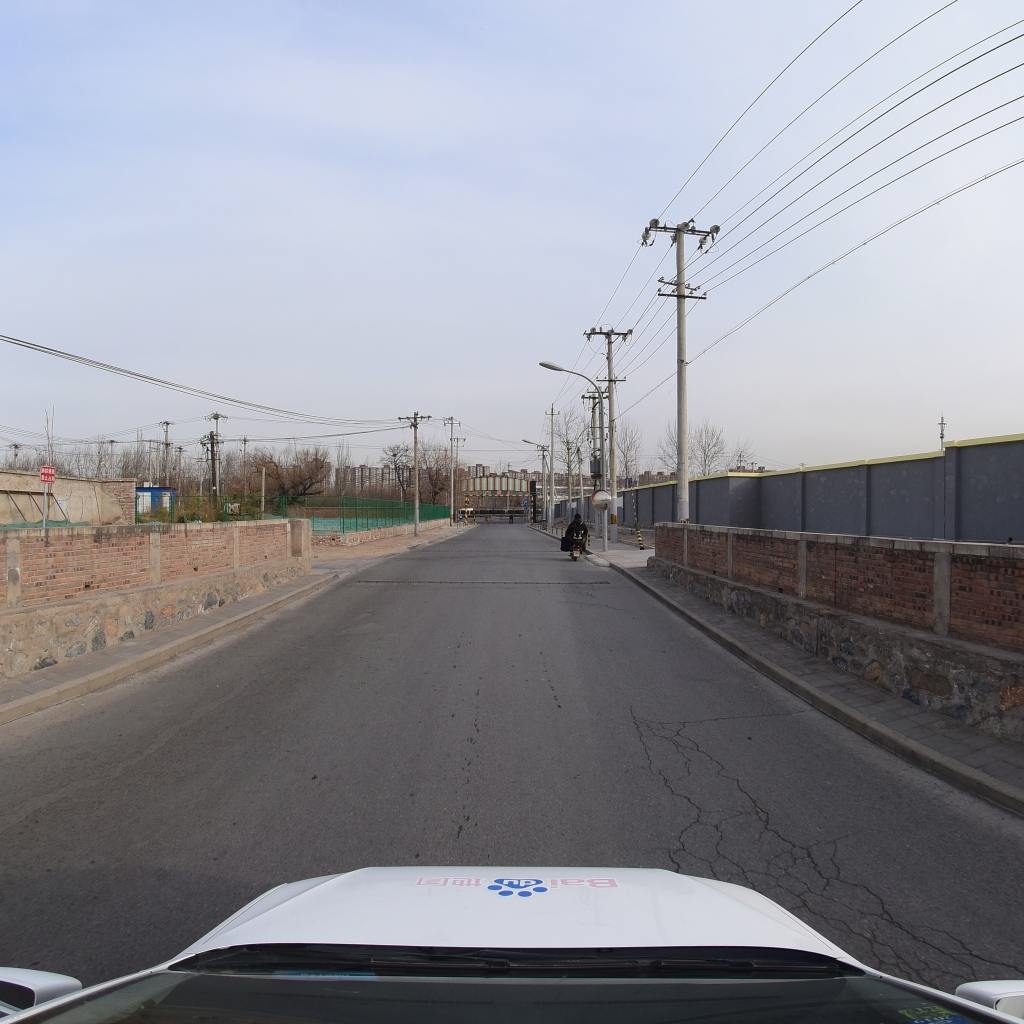
Region: Fengtai
Road damage annotations: alligator crack